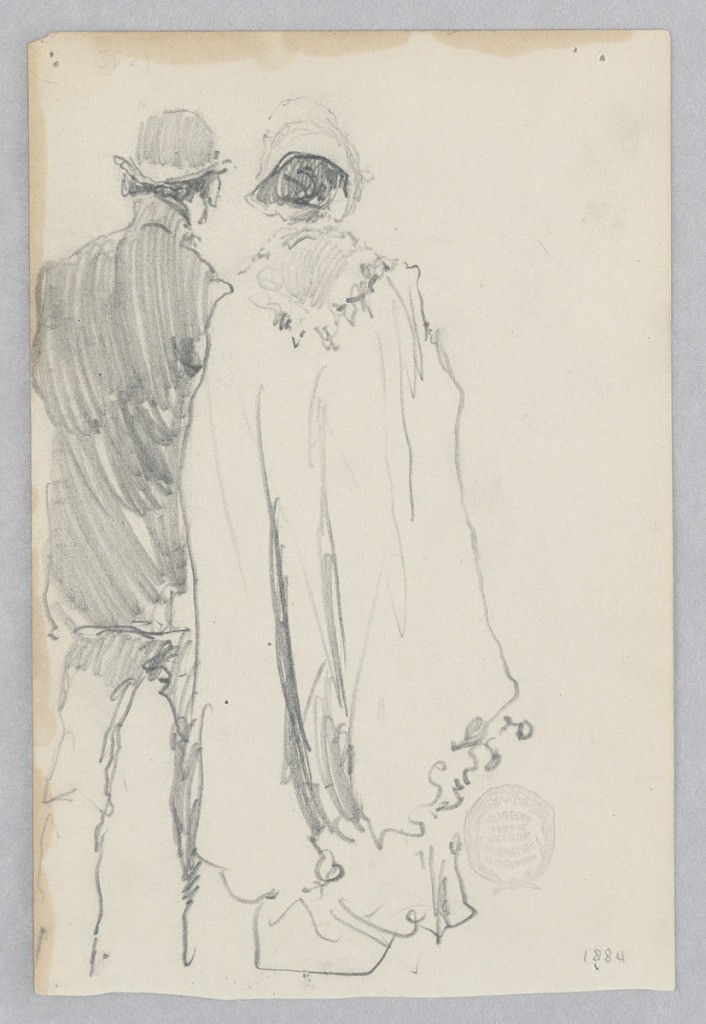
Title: Man and woman
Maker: Robert Frederick Blum, American, 1857–1903
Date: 1884
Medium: Graphite on wove paper
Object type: Drawing
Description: Sketch of a male figure and a female figure.